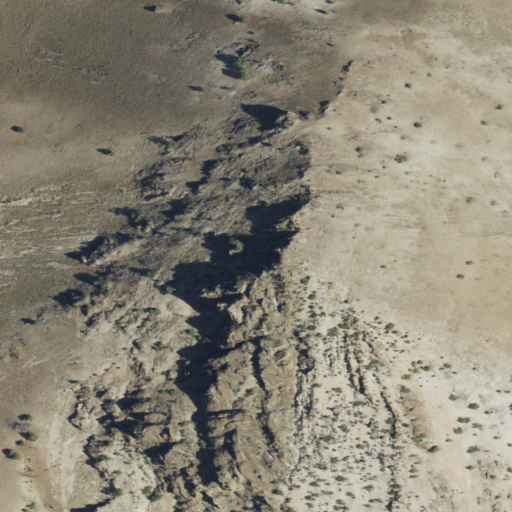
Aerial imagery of mountain in Oregon named Kaser Butte containing grassland, shrub, and barren land